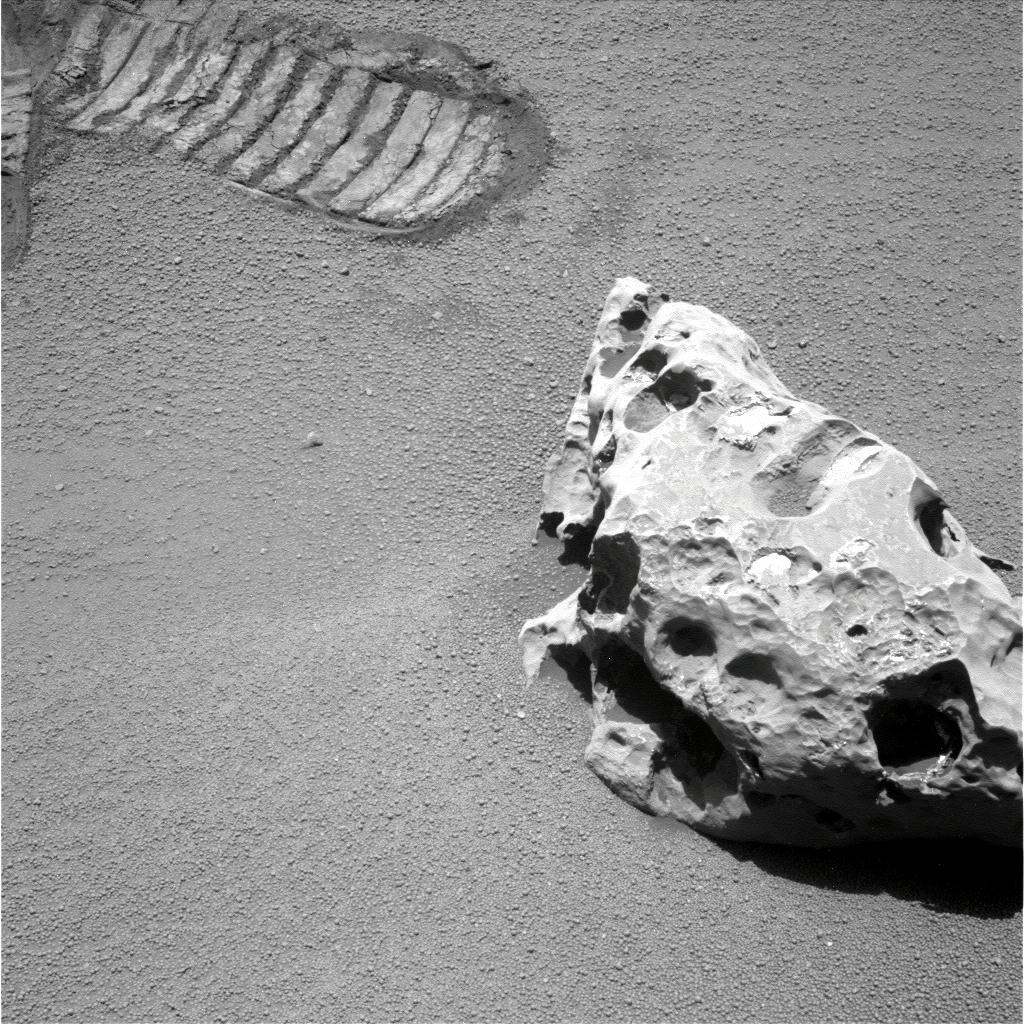
Terrain classes present: Gravel / Sand / Soil, Rock, Shadow, Track